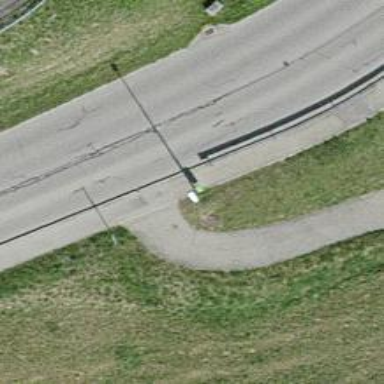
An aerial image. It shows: Raised kerb.